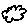
Label: cloud